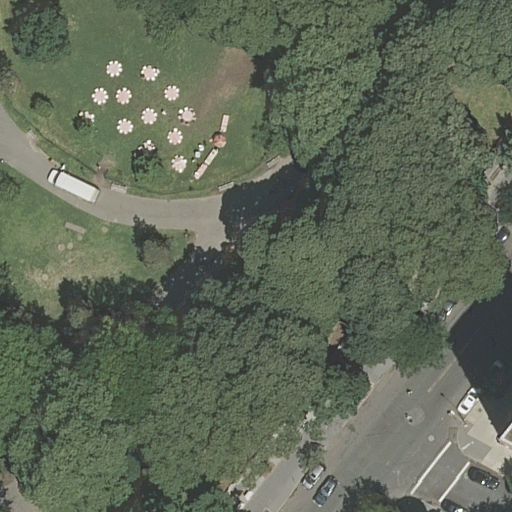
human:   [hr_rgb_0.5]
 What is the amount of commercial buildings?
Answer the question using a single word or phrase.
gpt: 0

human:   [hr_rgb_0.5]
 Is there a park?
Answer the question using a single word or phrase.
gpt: yes

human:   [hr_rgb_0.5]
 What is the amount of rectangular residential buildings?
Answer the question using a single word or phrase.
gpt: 0

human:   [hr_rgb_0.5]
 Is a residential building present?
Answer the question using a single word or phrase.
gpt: yes

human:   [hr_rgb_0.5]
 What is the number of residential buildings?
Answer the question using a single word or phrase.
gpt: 1

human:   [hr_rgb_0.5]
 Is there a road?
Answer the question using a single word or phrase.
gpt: yes

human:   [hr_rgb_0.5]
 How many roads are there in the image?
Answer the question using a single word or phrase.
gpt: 2

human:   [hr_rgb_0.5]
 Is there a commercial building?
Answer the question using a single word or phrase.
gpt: no

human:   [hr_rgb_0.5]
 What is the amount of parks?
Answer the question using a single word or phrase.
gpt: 1

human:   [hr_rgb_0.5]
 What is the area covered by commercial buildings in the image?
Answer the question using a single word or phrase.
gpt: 0m2

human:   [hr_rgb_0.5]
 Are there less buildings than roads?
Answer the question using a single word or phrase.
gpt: yes

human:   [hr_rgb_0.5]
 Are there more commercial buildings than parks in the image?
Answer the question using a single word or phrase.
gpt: no

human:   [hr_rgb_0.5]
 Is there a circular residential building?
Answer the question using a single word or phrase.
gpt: no

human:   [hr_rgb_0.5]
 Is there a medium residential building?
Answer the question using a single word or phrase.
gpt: yes

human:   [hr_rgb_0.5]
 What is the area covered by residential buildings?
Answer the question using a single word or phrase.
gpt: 211m2

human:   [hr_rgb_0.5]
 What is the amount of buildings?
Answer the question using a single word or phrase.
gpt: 1

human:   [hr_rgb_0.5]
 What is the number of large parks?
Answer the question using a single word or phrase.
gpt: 0

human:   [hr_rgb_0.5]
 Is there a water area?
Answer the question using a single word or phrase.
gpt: no

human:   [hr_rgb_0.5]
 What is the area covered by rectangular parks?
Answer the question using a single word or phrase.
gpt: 434m2

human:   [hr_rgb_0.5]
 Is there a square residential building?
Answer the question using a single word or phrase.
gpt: no

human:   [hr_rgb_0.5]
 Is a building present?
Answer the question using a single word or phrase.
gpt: yes

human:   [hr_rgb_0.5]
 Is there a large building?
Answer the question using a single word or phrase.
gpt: no

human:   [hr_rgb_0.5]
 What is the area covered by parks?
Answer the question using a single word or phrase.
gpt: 434m2

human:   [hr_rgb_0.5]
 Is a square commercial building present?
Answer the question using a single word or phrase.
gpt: no

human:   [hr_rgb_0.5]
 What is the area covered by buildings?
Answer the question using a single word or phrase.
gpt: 211m2

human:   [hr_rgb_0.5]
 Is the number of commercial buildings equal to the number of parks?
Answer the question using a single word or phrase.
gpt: no

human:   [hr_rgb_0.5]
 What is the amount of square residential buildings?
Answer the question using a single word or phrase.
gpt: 0

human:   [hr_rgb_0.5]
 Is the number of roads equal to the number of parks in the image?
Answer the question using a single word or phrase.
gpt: no

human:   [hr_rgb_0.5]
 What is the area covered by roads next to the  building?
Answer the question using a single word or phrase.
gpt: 0m2

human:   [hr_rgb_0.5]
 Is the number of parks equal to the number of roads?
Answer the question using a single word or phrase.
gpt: no

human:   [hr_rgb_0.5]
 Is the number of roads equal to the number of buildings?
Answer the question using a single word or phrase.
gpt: no

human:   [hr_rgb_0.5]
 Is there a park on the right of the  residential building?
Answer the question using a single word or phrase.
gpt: yes

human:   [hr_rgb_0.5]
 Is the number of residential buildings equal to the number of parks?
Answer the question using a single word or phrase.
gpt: yes

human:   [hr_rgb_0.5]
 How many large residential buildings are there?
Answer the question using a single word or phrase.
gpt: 0

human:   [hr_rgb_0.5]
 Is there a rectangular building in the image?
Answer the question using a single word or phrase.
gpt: no

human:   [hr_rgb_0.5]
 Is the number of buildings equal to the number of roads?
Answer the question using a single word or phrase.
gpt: no

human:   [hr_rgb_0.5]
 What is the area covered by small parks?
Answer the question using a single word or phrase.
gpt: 0m2

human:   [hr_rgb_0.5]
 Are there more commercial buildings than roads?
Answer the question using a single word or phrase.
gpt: no

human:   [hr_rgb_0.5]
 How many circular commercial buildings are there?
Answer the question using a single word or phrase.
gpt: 0

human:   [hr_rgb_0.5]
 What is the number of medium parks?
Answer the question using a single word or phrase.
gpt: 1

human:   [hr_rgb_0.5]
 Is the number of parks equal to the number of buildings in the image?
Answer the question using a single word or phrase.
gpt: yes

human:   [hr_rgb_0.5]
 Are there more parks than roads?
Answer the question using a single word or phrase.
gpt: no

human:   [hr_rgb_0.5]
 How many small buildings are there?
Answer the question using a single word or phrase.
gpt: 0

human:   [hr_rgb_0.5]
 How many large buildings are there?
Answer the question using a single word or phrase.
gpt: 0

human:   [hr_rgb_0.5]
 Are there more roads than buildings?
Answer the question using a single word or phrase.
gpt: yes

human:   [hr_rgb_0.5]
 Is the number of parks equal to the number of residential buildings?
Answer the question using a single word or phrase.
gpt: yes

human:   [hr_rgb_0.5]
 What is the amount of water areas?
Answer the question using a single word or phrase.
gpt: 0

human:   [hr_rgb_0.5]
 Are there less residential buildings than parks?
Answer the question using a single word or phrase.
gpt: no

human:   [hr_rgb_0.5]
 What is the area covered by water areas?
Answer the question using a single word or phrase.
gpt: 0m2

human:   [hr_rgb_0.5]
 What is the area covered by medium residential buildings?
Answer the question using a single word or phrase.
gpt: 211m2

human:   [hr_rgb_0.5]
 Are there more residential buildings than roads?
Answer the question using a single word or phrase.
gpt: no

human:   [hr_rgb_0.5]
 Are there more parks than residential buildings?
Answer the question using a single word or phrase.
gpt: no

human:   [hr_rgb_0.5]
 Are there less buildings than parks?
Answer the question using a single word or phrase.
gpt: no

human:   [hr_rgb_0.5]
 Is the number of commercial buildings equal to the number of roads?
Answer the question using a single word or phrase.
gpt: no

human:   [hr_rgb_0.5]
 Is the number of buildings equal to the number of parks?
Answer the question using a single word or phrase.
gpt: yes

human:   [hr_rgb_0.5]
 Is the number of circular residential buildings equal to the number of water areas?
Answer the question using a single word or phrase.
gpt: yes

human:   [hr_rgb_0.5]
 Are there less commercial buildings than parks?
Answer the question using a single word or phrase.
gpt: yes

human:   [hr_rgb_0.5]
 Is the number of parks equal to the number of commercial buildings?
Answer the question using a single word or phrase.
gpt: no

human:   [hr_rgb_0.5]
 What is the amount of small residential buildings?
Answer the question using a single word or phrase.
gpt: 0

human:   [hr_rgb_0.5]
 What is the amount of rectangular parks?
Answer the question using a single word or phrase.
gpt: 1

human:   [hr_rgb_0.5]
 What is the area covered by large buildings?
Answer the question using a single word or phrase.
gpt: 0m2

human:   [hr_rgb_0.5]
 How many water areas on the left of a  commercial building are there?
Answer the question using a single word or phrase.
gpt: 0

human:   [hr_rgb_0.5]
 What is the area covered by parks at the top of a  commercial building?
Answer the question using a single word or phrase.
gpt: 0m2

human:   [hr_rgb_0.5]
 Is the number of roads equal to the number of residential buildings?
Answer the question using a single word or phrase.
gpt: no